Field crop: maize
Growth stage: 2
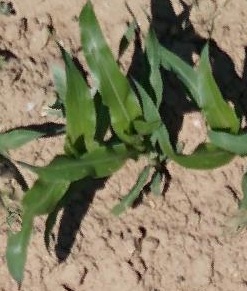
Species: maize